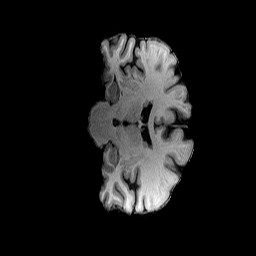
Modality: T1w
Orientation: coronal
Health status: healthy